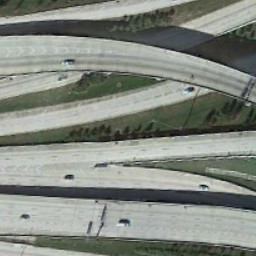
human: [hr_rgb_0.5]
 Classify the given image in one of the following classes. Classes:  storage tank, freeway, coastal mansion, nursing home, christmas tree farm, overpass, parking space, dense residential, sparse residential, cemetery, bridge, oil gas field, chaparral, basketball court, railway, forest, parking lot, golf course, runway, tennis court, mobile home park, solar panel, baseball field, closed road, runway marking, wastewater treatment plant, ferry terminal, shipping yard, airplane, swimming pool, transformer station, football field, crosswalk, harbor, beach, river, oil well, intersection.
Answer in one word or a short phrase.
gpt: overpass